Aerial crown-view tile of a tropical tree (Barro Colorado Island, Panama), acquired 20250414:
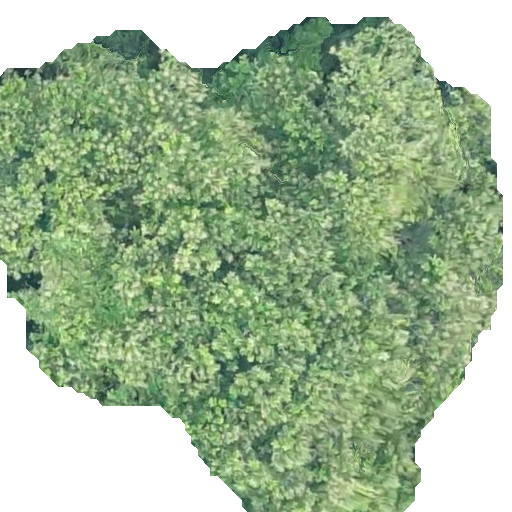
Species: Anacardium excelsum
GBIF accepted scientific name: Anacardium excelsum
Crown area: 295.328 m²